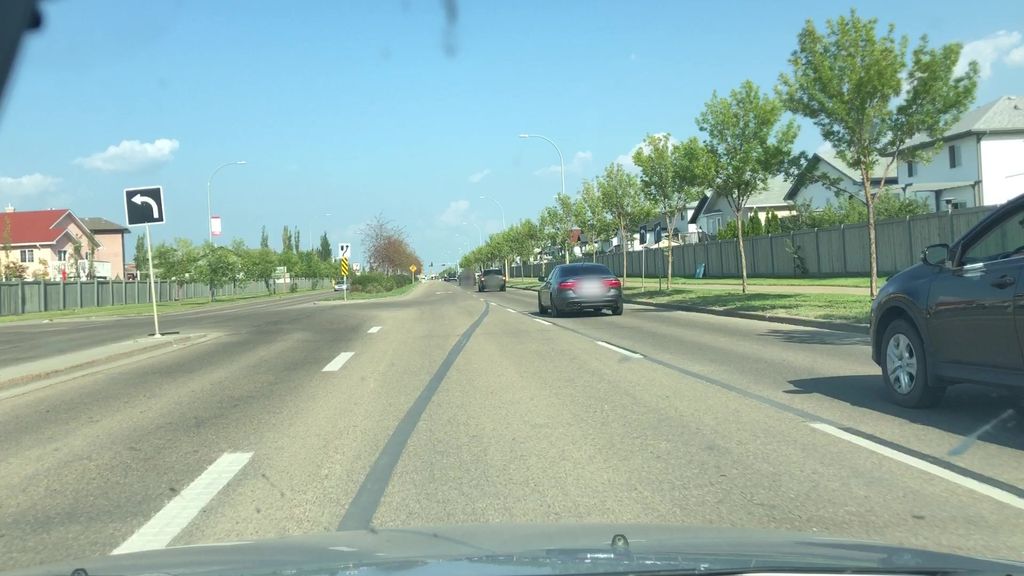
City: edmonton